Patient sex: M
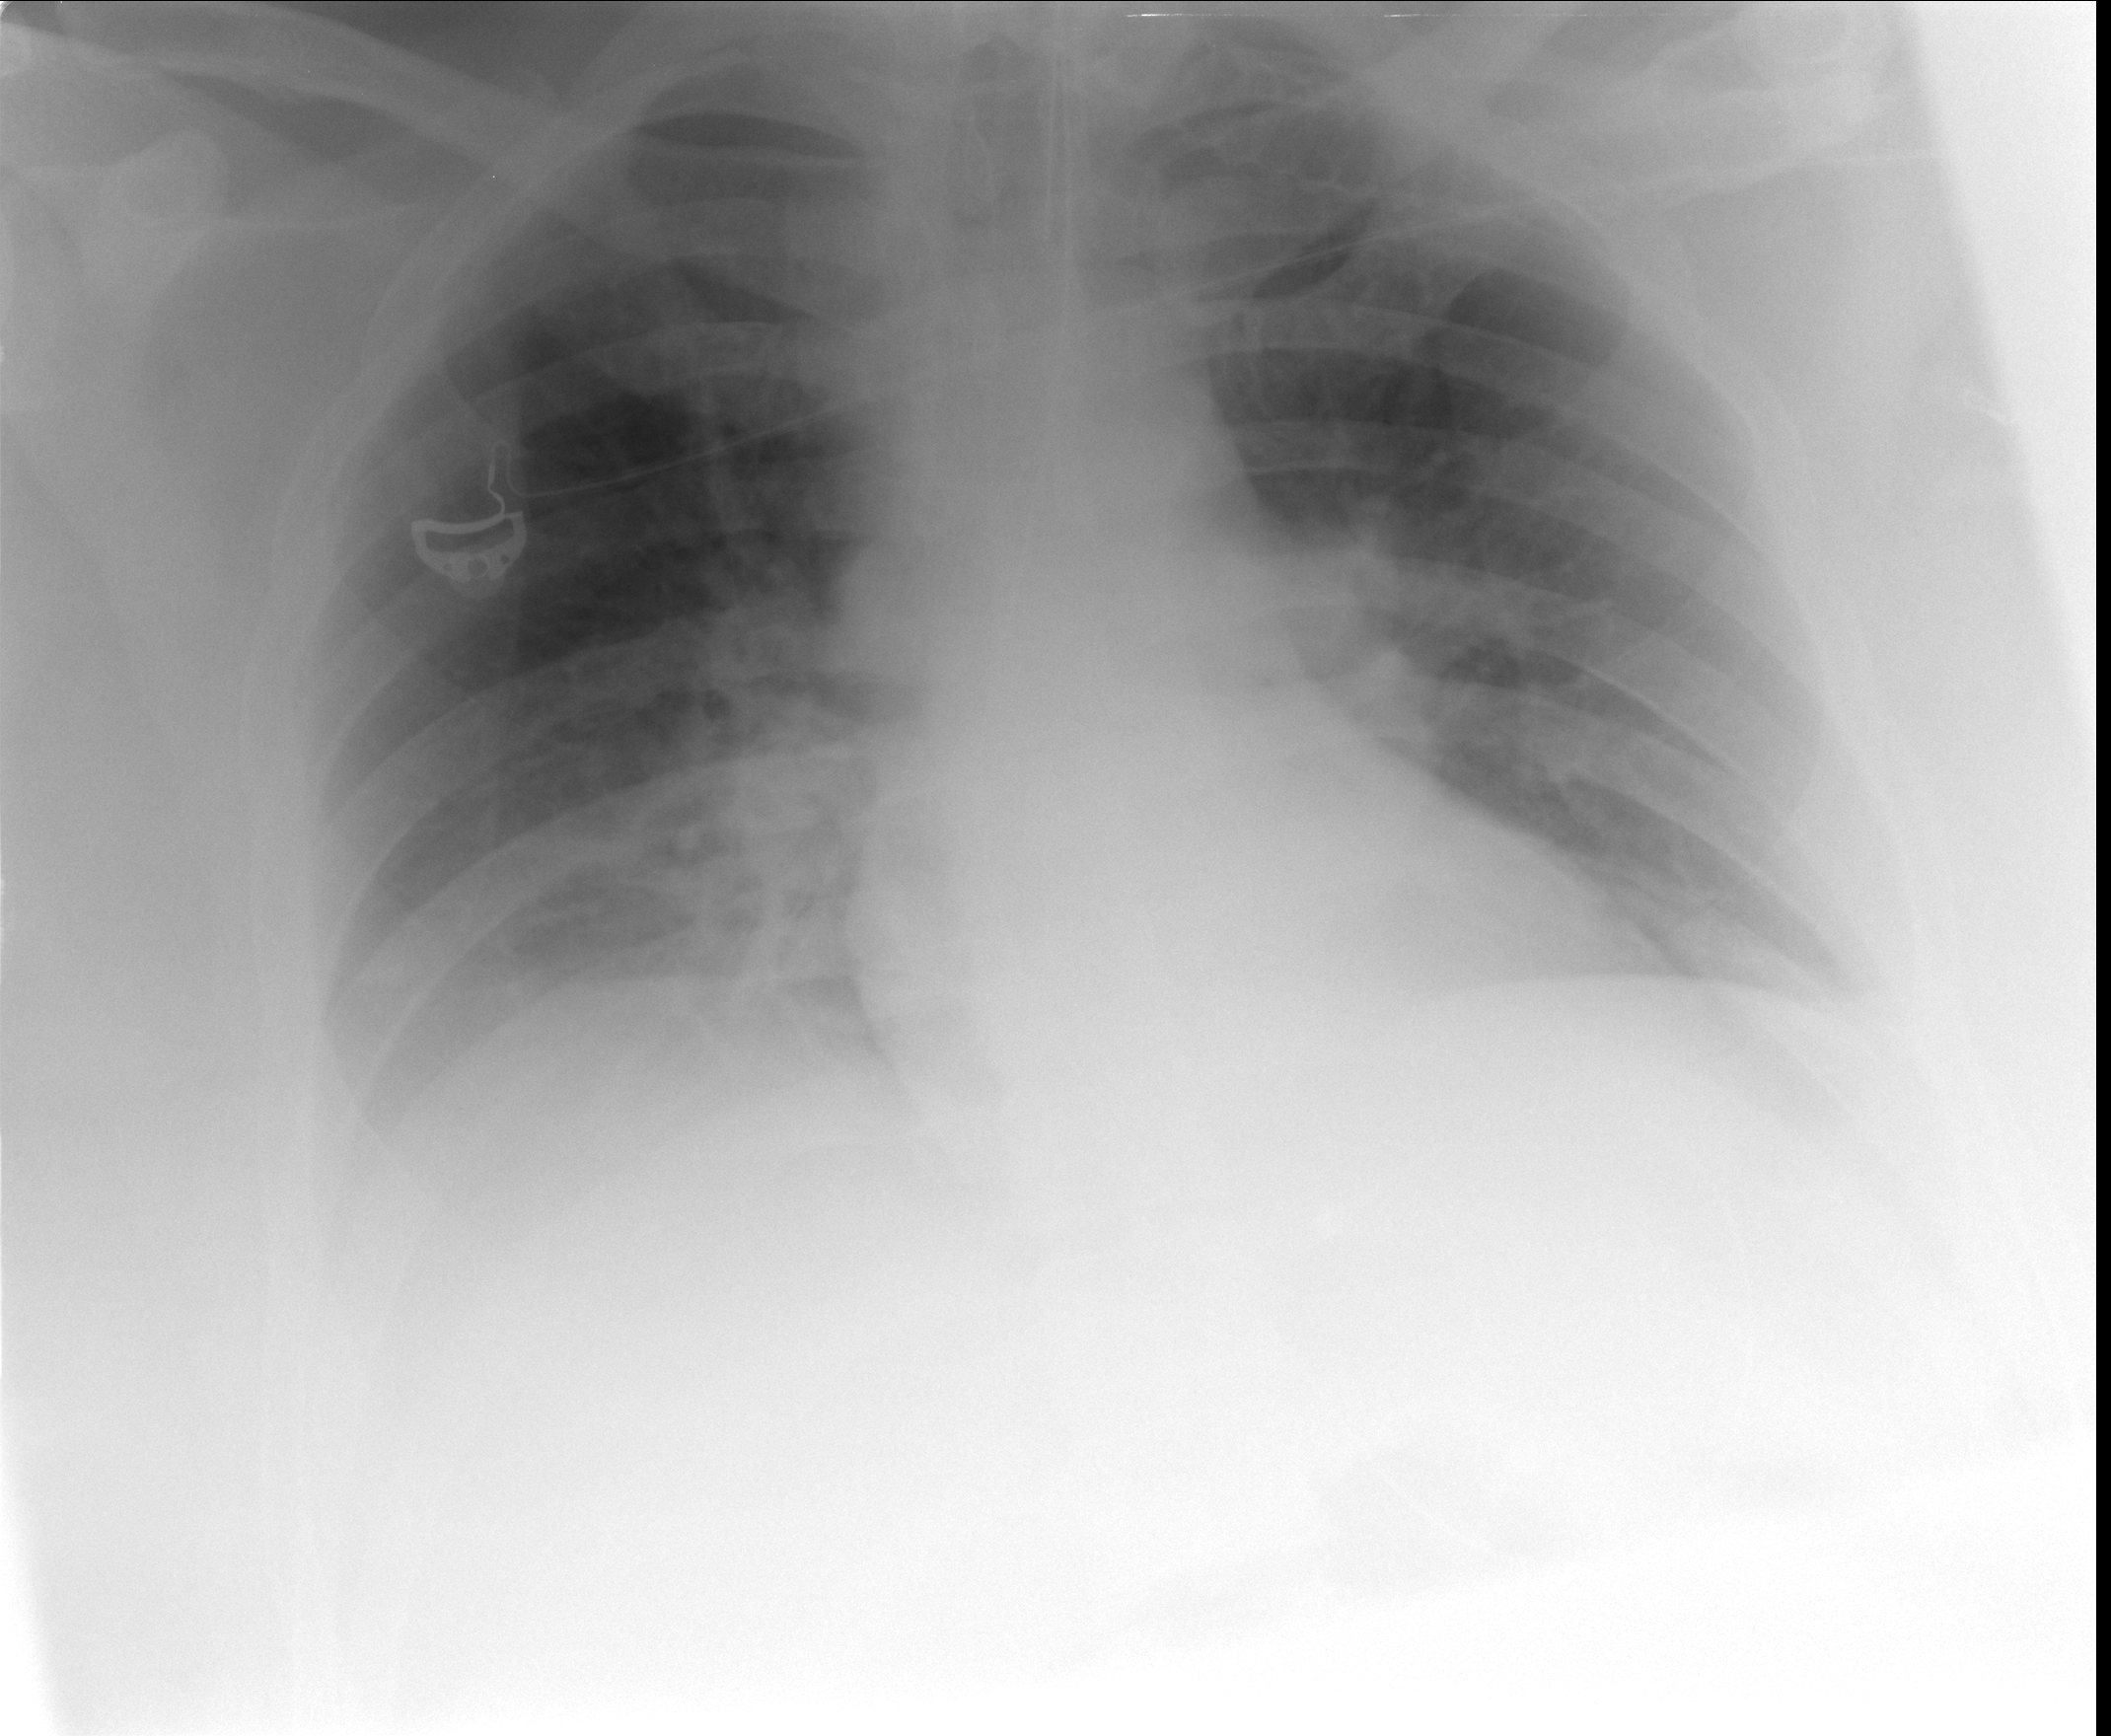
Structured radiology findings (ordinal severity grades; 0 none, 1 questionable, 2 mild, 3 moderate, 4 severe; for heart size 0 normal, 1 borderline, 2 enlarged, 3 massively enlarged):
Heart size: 0
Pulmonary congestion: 0
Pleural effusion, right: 2
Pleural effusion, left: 1
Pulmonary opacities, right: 2
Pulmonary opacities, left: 0
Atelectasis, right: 2
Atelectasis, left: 2